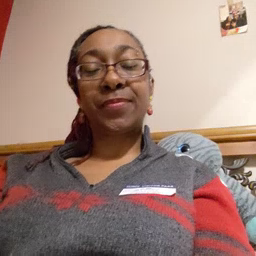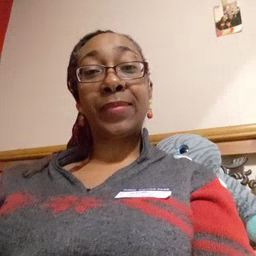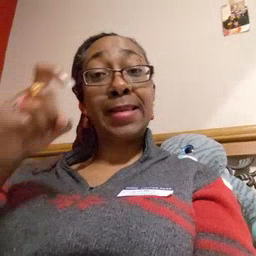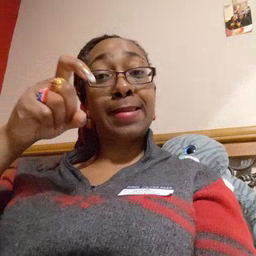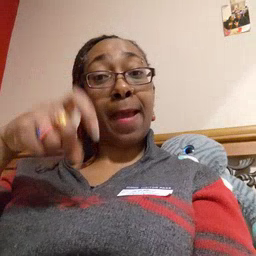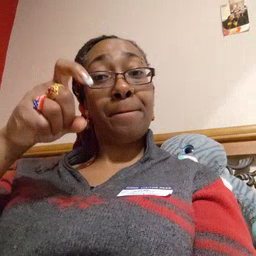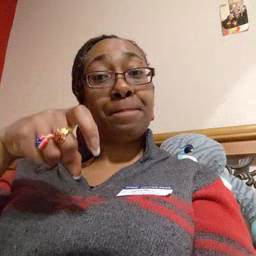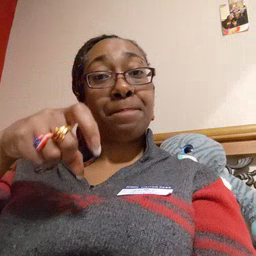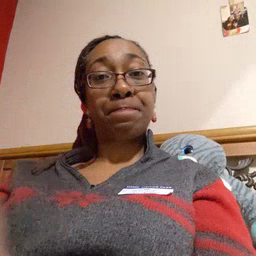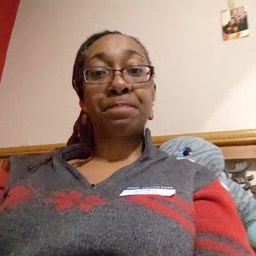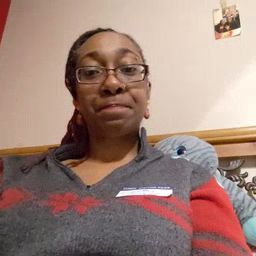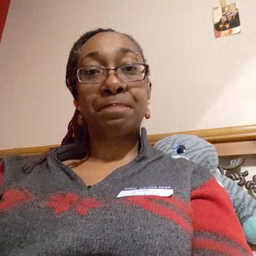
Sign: time